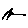
Label: zigzag